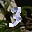
Label: 3